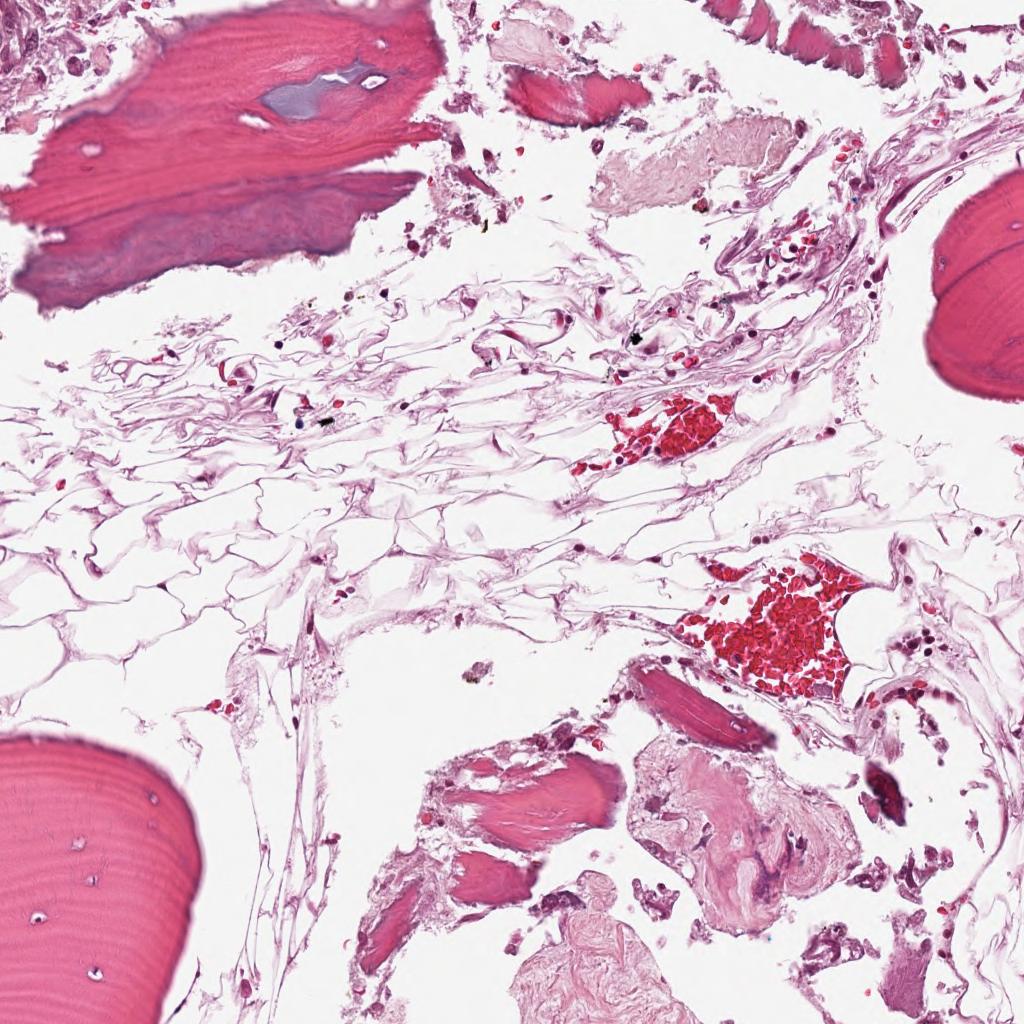
Label: Non-Tumor